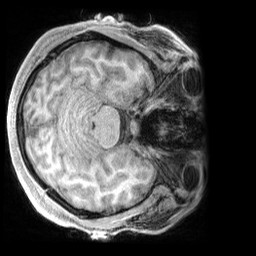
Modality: T1w
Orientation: axial
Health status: healthy
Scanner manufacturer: siemens
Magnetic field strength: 3 T
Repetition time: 2.4 s
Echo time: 0.00201 s